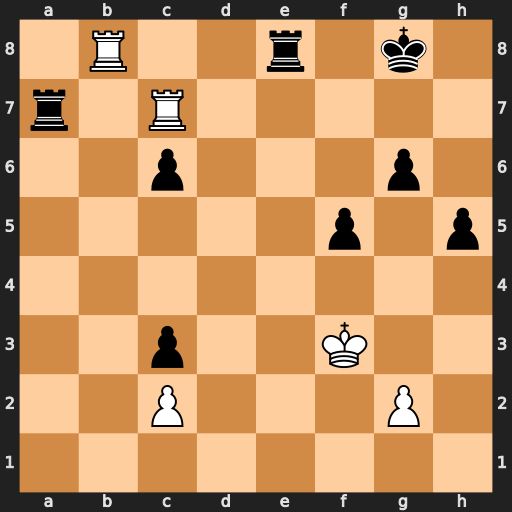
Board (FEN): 1R2r1k1/r1R5/2p3p1/5p1p/8/2p2K2/2P3P1/8
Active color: w
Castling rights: -
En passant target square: -
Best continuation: Rxe8#